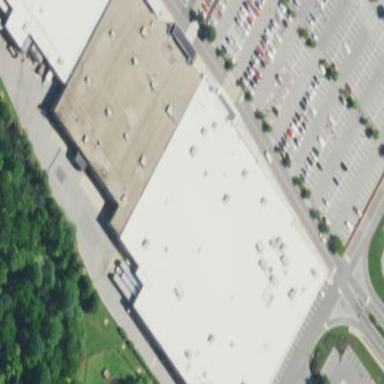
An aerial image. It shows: Retail building that houses department store.